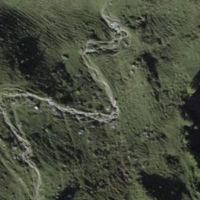
EUNIS habitat code: 23
Species observed at this site:
Parnassia palustris
Gentiana verna
Crocus vernus